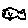
Label: fish